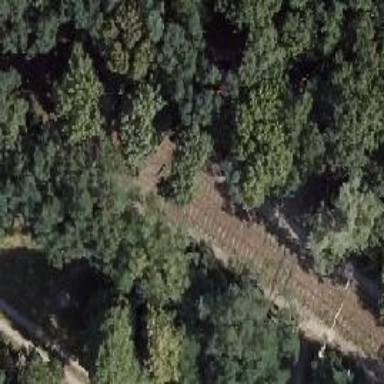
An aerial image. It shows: Unmarked tram railway crossing.